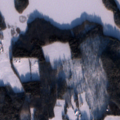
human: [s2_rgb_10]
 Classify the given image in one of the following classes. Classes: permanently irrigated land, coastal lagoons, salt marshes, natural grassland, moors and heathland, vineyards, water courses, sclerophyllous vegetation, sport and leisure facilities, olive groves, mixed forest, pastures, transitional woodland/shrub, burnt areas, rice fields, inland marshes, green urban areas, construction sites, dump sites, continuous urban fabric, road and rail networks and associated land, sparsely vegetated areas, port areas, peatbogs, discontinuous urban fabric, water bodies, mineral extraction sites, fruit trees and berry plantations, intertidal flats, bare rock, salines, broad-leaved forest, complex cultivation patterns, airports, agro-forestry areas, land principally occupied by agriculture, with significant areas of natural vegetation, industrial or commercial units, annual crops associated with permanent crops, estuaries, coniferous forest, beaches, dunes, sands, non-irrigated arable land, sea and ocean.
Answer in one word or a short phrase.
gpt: non-irrigated arable land, land principally occupied by agriculture, with significant areas of natural vegetation, coniferous forest, mixed forest, water bodies